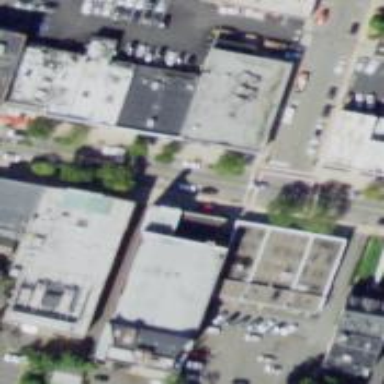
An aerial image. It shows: Building that is pharmacy providing healthcare services.